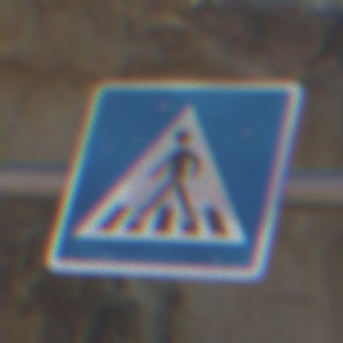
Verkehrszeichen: FussgaengerueberwegRechts
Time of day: MorningAfternoon
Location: Outdoor (Nature)
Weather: Clear
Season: NotSpecified
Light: Natural